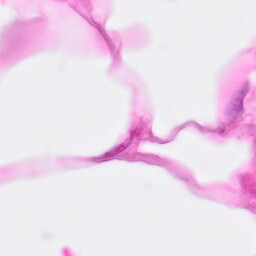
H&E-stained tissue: Pancreatic